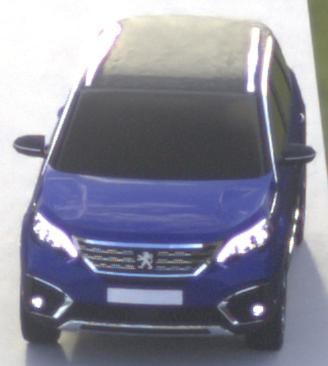
Make: Peugeot
Model: 5008 1.2 PureTech 130 Active
Detailed model: 5008 (II) (03/17 - 09/20)
Model produced from: 2017/03
Model produced until: 2018/07
Doors: 5
Color: blue
Road condition: dry road
Daytime: morning or afternoon
Contrast: medium contrast